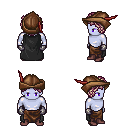
a pixel art fantasy rpg character, male body template, dark elf, purple skin, black cape, robe skirt, white blonde curly afro hairstyle, leather cap, metal gloves, maroon shoes, four views (front, back, left, right), 2x2 character sprite sheet, small pixel art, hard edges, no anti-aliasing